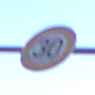
Verkehrszeichen: Geschwindigkeit30
Umgebung: Outdoor, Nature
Tageszeit: SunriseSunset
Wetter: Clear
Licht: Natural
Jahreszeit: NotSpecified
Kontrast: LowContrast